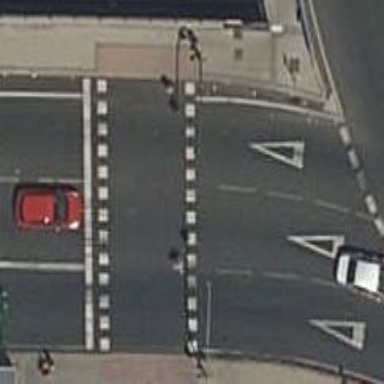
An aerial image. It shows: Crossing with traffic signals.